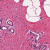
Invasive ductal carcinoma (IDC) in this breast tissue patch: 0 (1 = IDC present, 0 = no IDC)